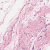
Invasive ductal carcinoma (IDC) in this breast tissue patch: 0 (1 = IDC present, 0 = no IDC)